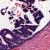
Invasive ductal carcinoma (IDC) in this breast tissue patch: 0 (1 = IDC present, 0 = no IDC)